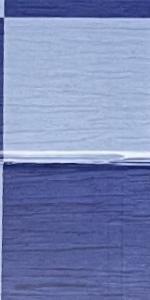
Label: Empty